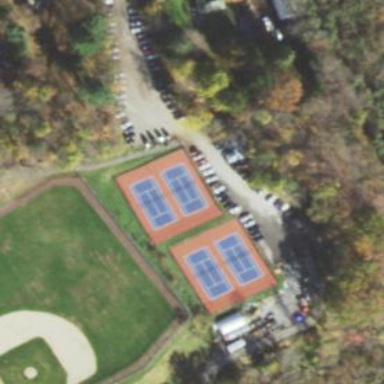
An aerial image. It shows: Tennis court on the leisure land pitch.